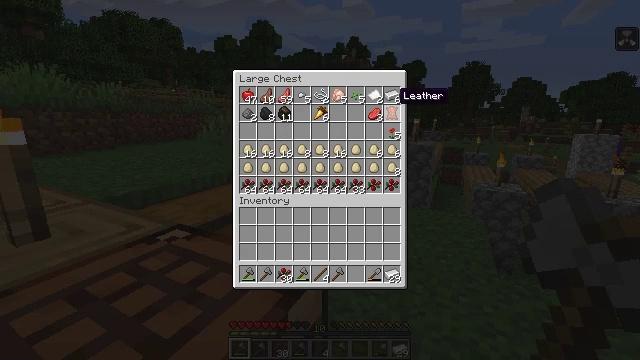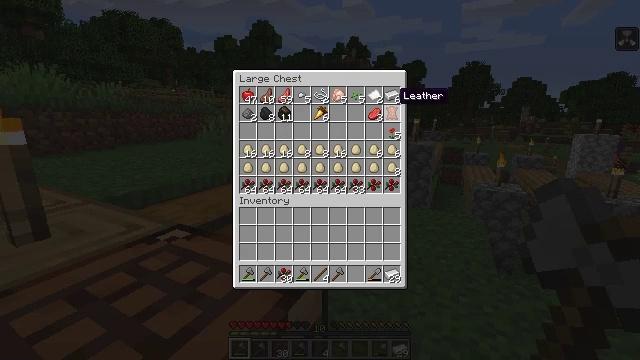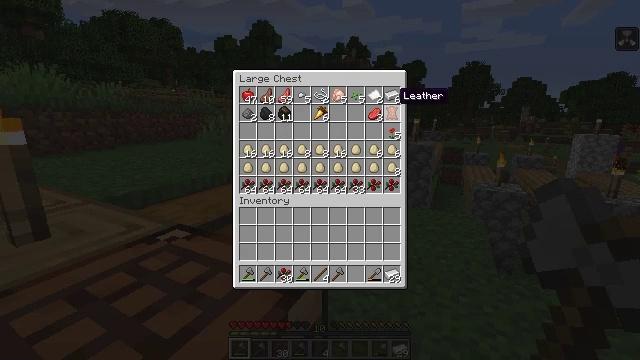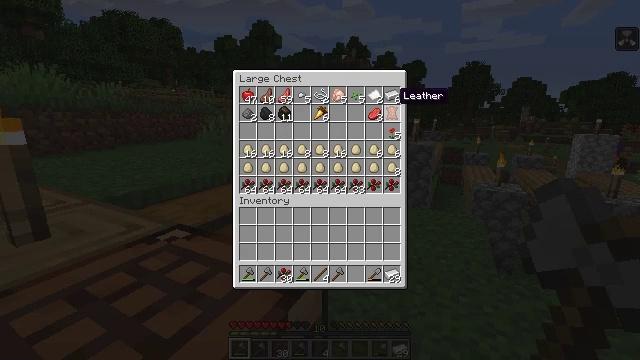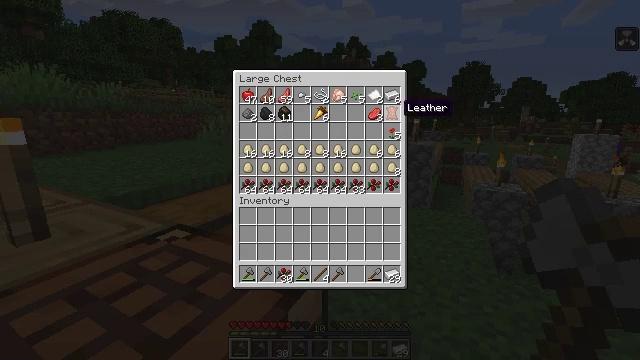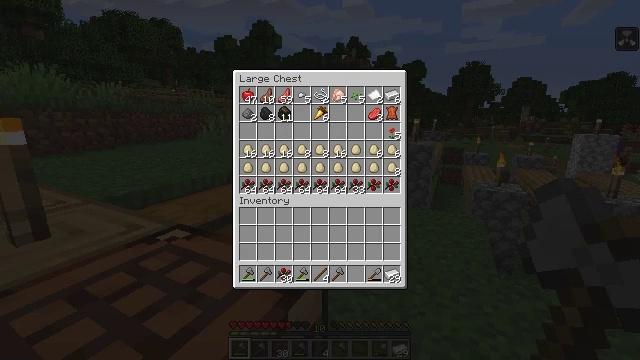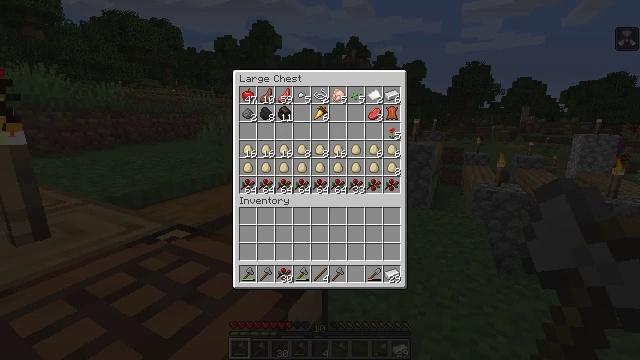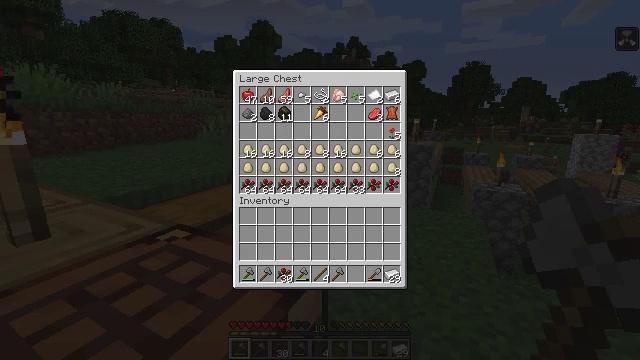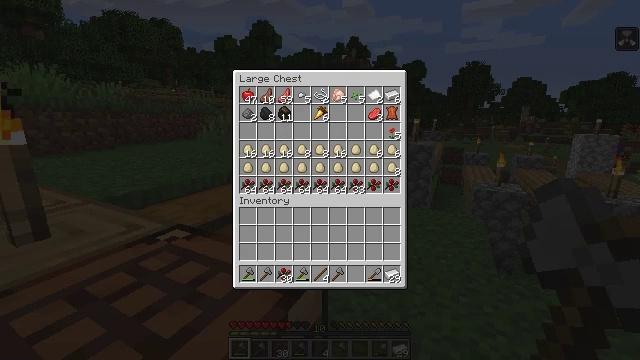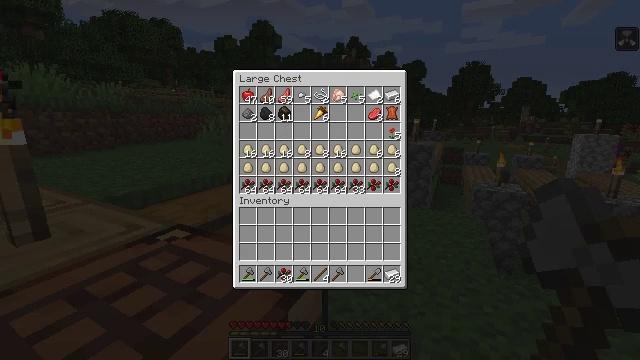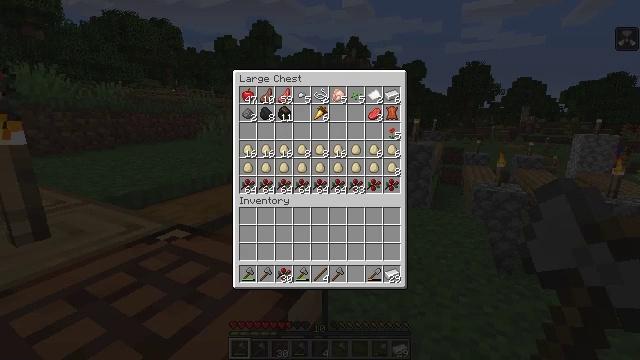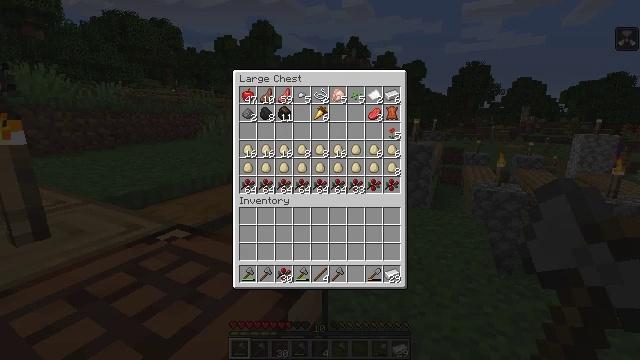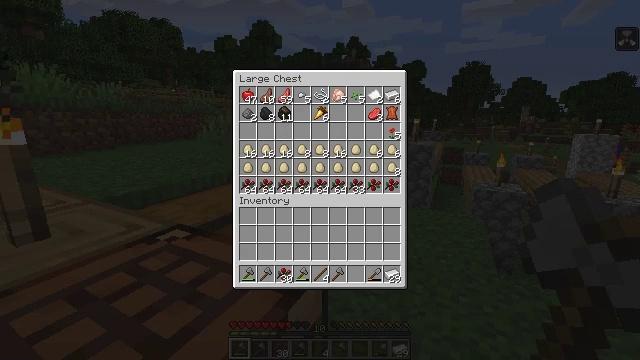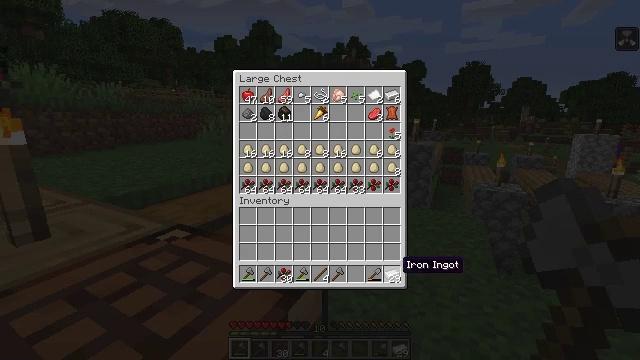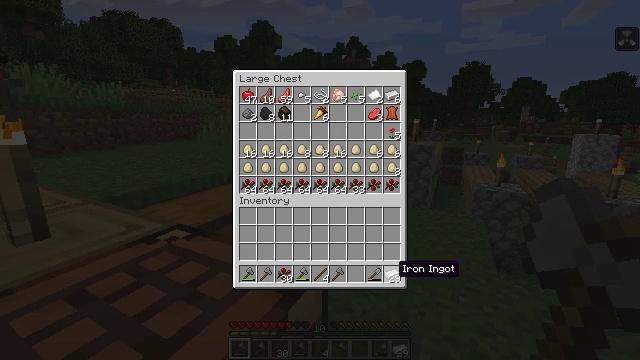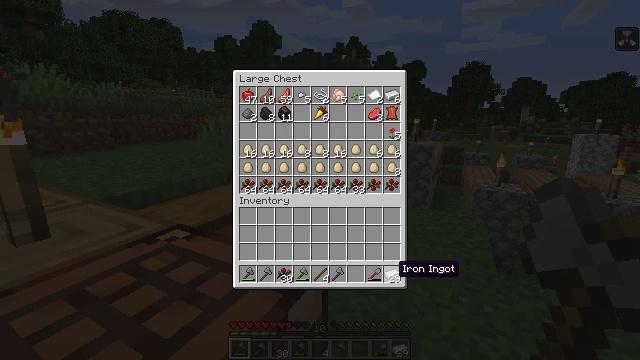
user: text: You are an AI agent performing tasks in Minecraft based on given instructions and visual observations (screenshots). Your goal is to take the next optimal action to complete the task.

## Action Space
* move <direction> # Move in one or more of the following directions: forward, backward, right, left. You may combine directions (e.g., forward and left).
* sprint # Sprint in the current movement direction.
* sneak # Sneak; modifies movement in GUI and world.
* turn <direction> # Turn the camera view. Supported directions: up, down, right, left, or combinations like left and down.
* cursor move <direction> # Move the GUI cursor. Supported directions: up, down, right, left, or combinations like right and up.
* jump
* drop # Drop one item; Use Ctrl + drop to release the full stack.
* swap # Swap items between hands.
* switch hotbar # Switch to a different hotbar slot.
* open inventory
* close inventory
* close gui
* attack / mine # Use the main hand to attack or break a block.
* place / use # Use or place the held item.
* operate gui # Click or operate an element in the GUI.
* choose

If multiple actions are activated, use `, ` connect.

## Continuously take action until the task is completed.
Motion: motion action
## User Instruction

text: Attack the chest to pick it up.
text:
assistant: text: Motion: sneak
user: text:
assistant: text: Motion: sneak
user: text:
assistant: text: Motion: sneak
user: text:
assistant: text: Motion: sneak, cursor move down
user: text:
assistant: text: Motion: sneak, cursor move right and down
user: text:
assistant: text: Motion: sneak, cursor move down
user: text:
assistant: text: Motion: sneak, cursor move down
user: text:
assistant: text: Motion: sneak
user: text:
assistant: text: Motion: sneak
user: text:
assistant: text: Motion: sneak
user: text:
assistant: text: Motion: sneak
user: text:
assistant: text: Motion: sneak
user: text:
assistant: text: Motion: sneak, cursor move left and down
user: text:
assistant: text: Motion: sneak
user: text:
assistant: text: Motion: sneak
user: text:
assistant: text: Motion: sneak, operate gui
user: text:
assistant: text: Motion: sneak, operate gui
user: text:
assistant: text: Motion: sneak, operate gui
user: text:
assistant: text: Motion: sneak
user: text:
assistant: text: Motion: sneak
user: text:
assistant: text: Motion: sneak
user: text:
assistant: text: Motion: sneak
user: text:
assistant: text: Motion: sneak
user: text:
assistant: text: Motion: sneak
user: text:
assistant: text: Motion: no_op
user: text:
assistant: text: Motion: no_op
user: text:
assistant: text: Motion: no_op
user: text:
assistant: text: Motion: no_op
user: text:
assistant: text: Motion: no_op
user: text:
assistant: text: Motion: no_op